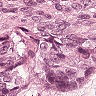
Metastatic tissue present: yes